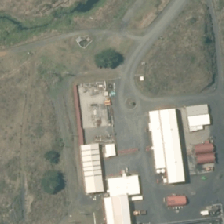
Land cover: urban_build_up